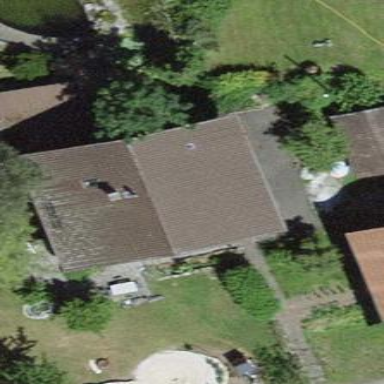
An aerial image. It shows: Simple house.